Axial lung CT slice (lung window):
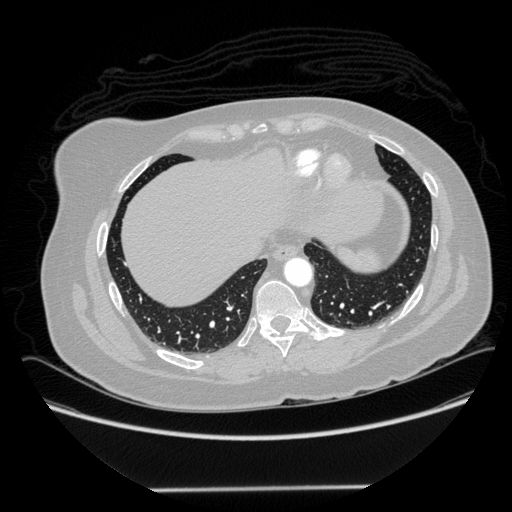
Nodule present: no